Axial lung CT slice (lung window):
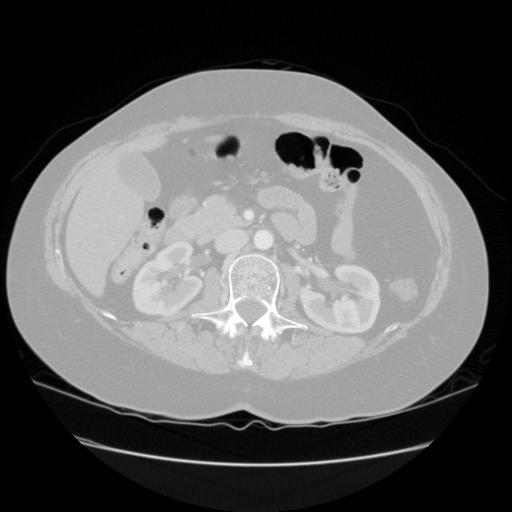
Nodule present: no